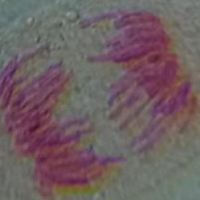
Label: anaphase